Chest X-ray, AP view. Patient: 51 years old, sex M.
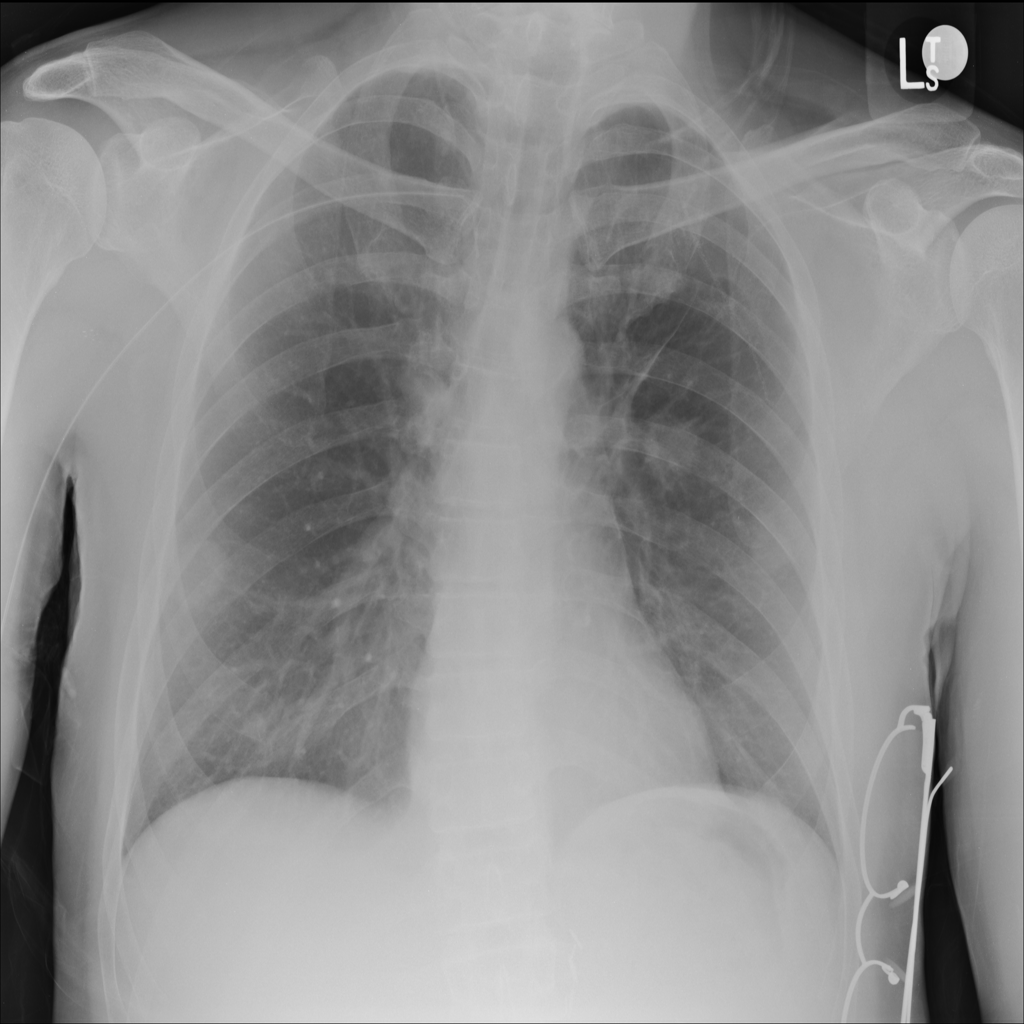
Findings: Mass